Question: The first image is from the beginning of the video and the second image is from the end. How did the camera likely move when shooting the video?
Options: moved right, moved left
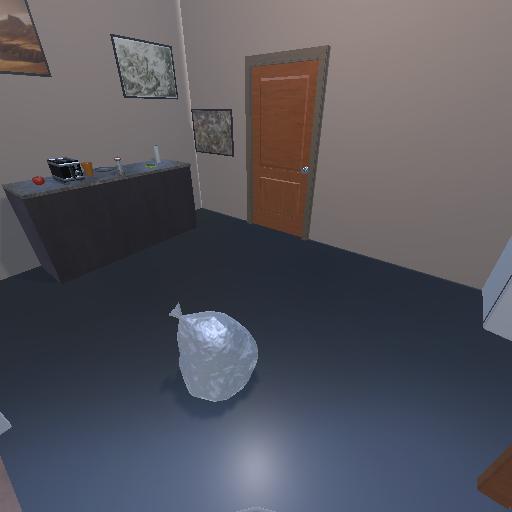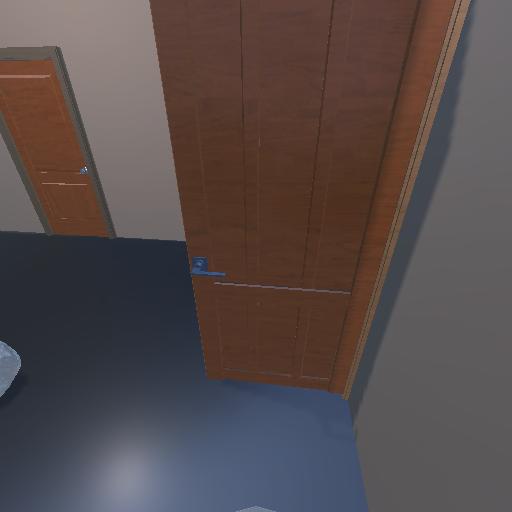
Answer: moved right